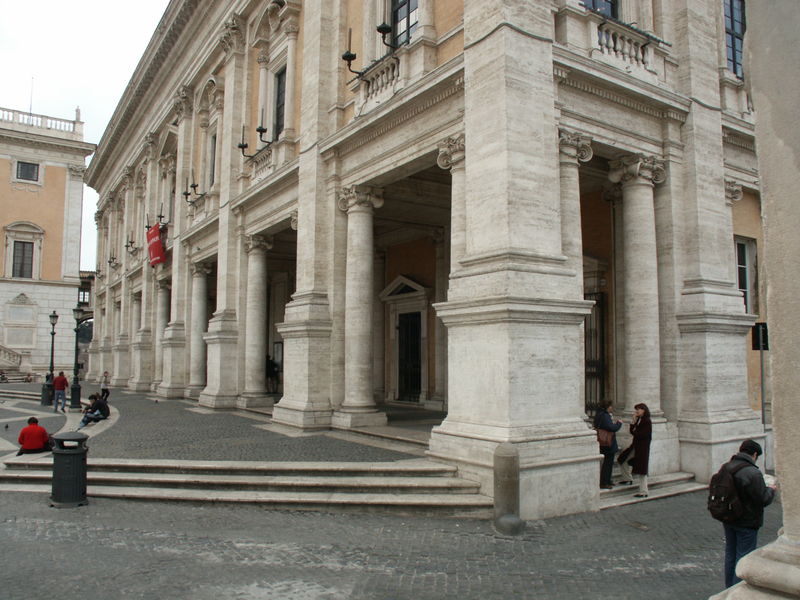
Titel: Konservatorenpalast, Rom
Künstler: Michelangelo
Standort: Rom, Kapitol (EU - I - Latium)
Schlagwörter: himmel, gelb, menschen, ocker, stadt, fenster, hell, hintergrund, laterne, laternen, marmor, pfeiler, straße, säulen, gebäude, haus, rot, beige, ornament, alt, architektur, sockel, balkon, ecke, fassade, italien, pflaster, giebel, ziegel, platz, pilaster, treppe, treppen, stufen, foto, fotografie, bögen, loggia, umgang, palast, balustrade, kopfsteinpflaster, rathaus, arkaden, rom, kapitell, kerzenhalter, handtasche, risalit, ionisch, griechisch, etagen, korinthisch, fotographie, klassik, bau, klassisch, säulengang, baluster, touristen, piazza, mülleimer, paltz, altbau, plazzo, pallast, papierkorb, toristen